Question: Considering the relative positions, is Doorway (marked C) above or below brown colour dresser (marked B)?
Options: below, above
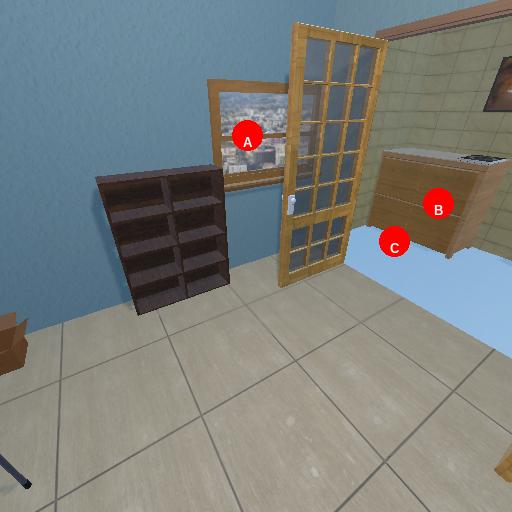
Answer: below